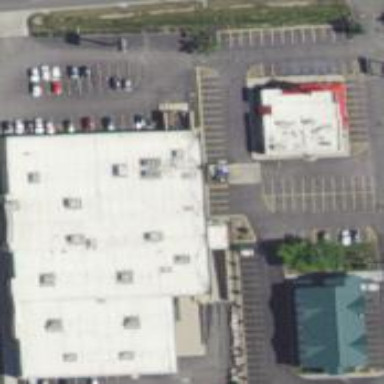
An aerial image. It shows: Supermarket.